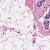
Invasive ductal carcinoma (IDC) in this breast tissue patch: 0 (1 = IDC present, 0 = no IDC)